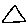
Label: triangle